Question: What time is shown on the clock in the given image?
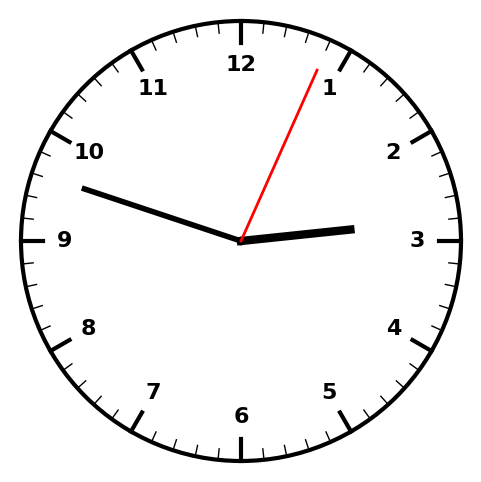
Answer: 02:48:04